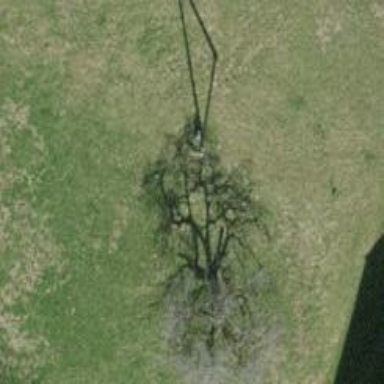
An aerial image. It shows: Minor power line.